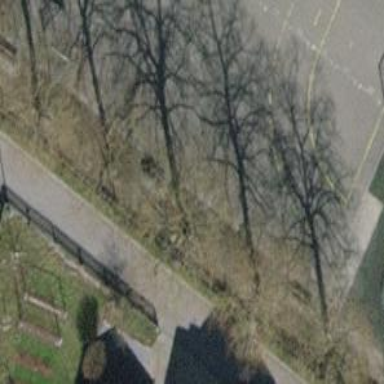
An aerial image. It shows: Brown bench.